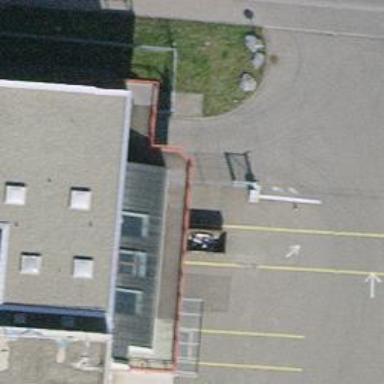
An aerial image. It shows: Gate.